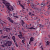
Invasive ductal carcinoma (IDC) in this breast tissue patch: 1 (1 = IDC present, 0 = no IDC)